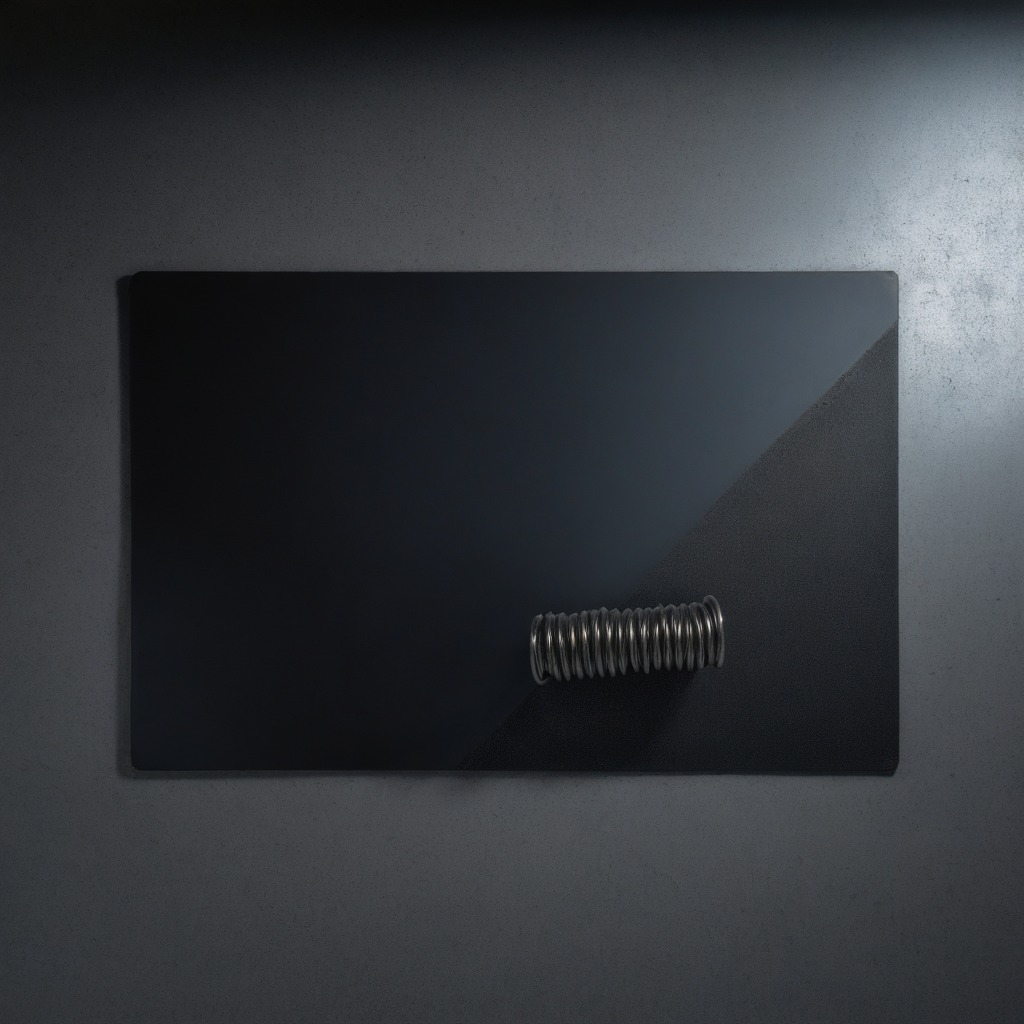
A coiled metal spring is lying on a clean granite tabletop covered with a black rubber mat inside a workshop at night dim ambient light soft shadows worn but beneath the mat